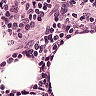
Metastatic tissue present: no